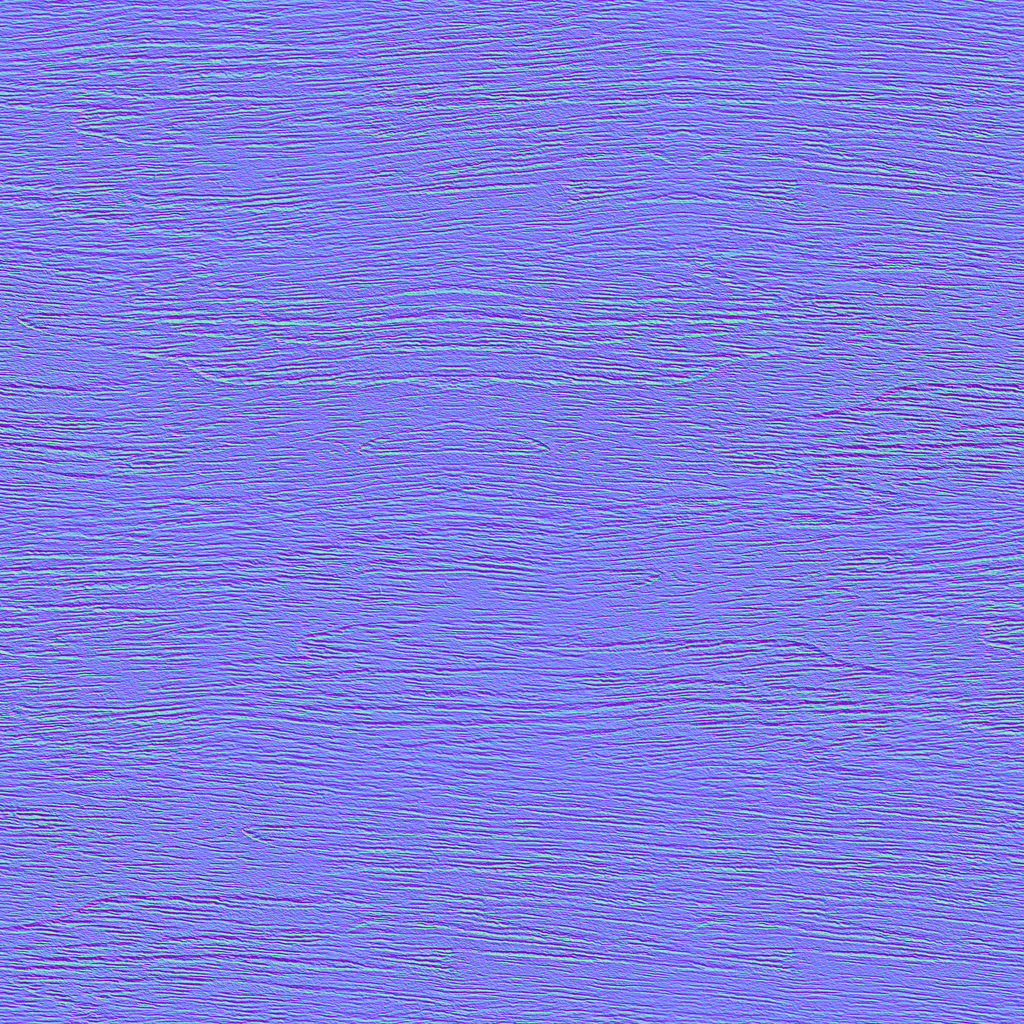
Texture map type: NormalGL